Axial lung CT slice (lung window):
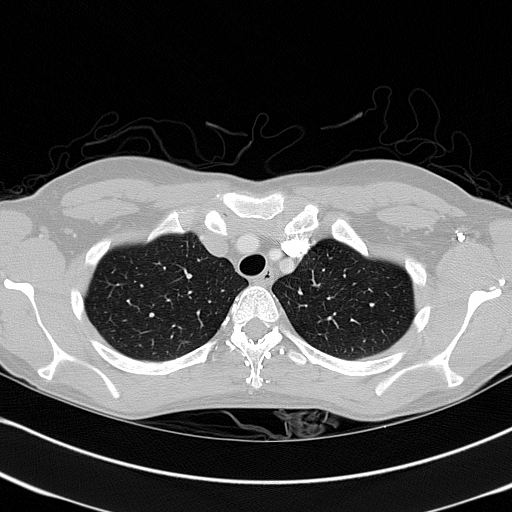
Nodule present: no